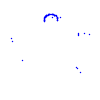
Particle: kaon